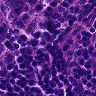
Metastatic tissue present: no